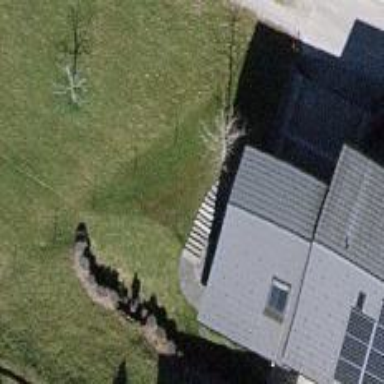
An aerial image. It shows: Building with ridge on the roof.